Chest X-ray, PA view. Patient: 45 years old, sex F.
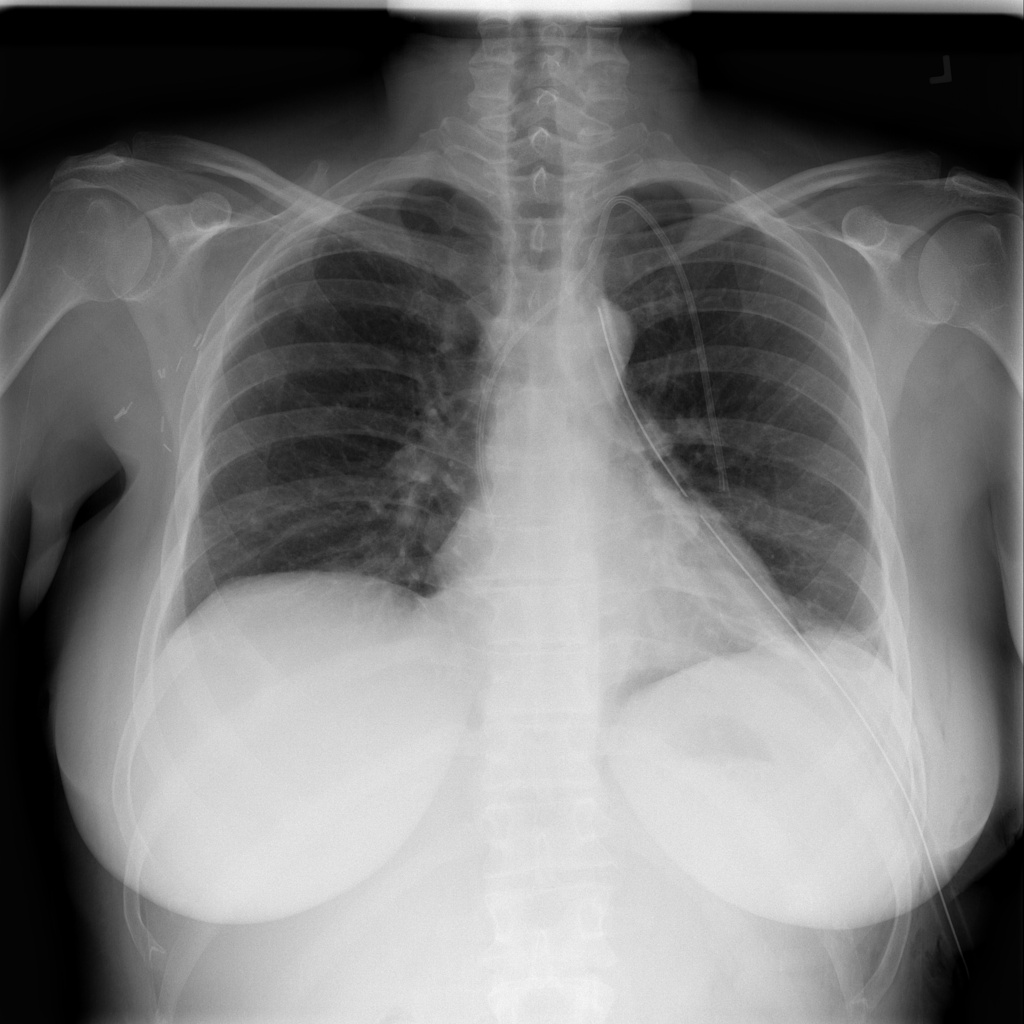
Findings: Atelectasis, Infiltration, Nodule